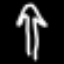
Label: palm tree